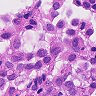
Metastatic tissue present: yes